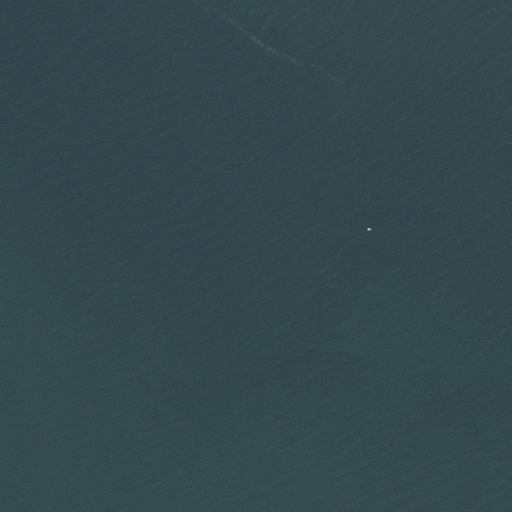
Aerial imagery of bar in Massachusetts named Hadley Rock containing only open water